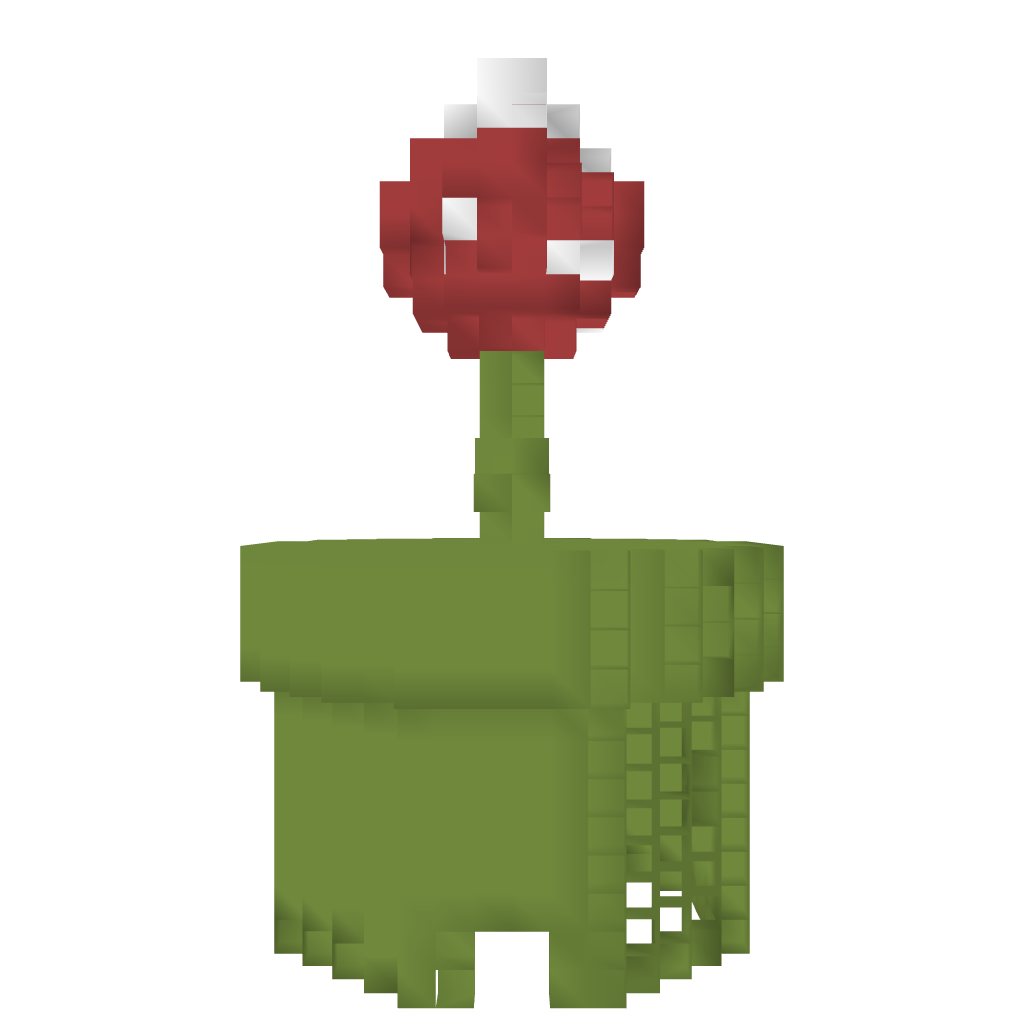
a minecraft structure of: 3d mario pipe _pharna plant high quality green pipe red plant